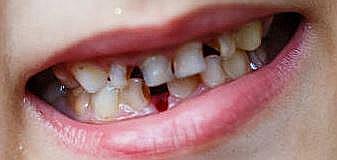
Condition: hypodontia